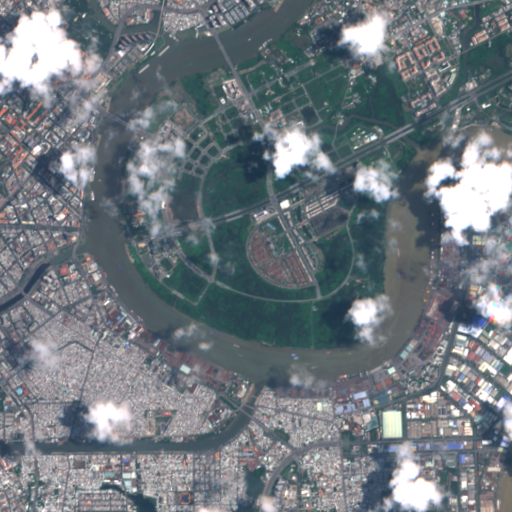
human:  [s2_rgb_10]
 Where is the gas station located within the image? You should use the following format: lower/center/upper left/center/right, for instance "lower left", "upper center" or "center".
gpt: The gas station is located in the lower left of the image.
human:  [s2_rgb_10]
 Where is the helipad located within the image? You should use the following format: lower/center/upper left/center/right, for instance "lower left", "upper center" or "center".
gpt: The helipad is located in the center left of the image.
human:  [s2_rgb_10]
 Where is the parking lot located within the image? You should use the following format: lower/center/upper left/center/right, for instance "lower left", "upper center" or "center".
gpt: The parking lot is located in the left of the image.
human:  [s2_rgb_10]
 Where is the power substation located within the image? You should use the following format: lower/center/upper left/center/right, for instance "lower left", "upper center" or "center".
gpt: The power substation is located in the upper left of the image.
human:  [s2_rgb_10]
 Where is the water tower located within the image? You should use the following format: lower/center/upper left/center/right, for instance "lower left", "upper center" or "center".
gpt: The water tower is located in the upper left of the image.
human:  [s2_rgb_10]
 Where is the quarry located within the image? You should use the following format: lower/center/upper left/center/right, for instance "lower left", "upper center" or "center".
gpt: There is no quarry in the image.